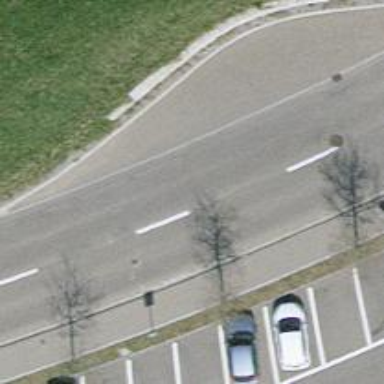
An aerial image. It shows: Tertiary road with no sidewalk.